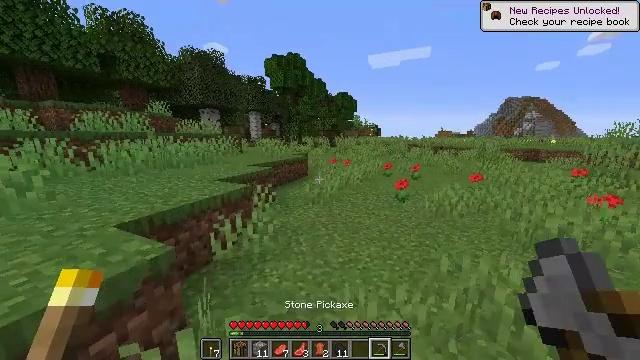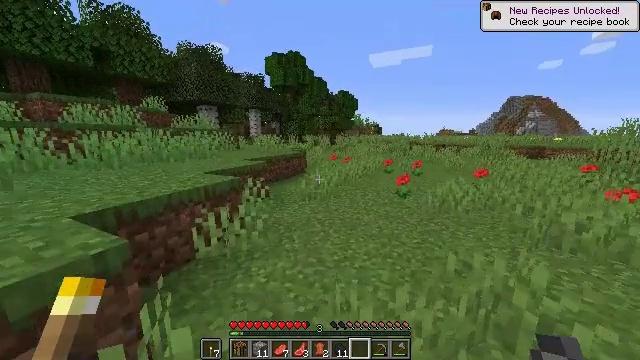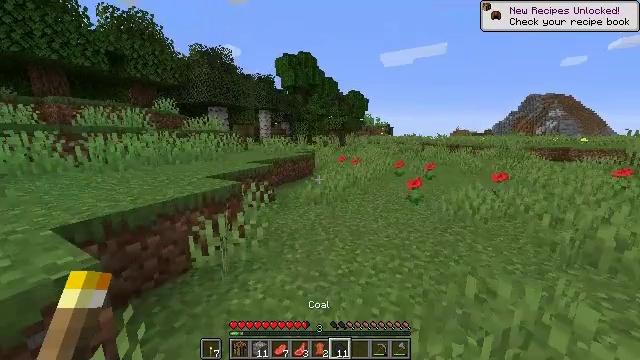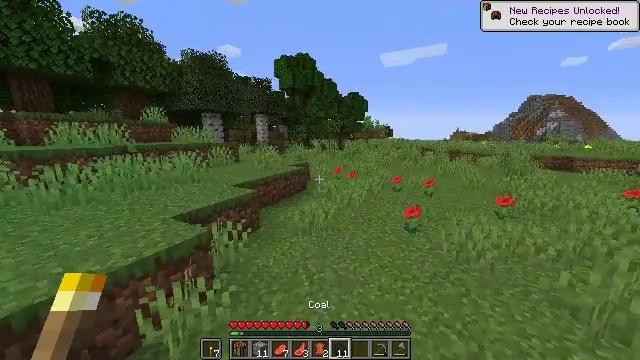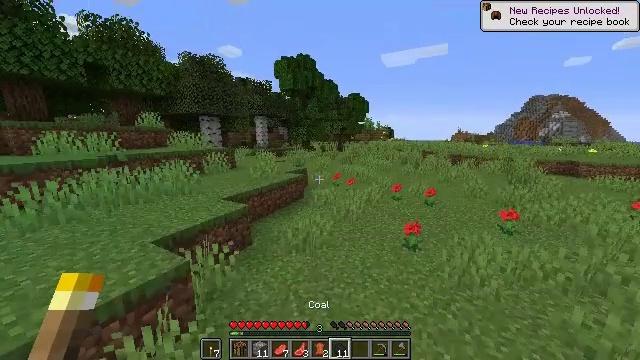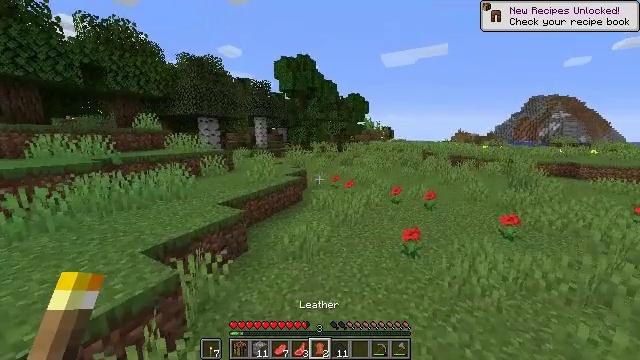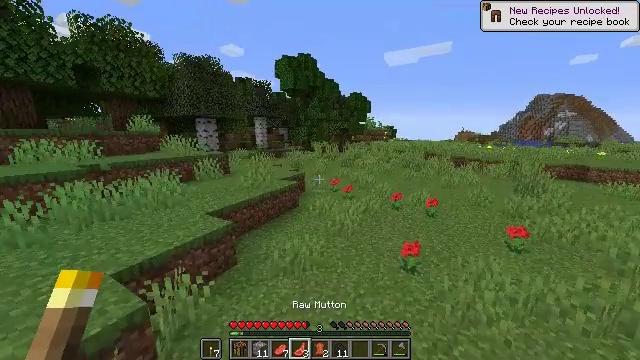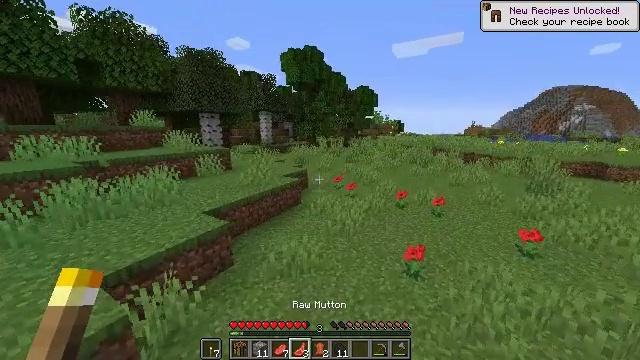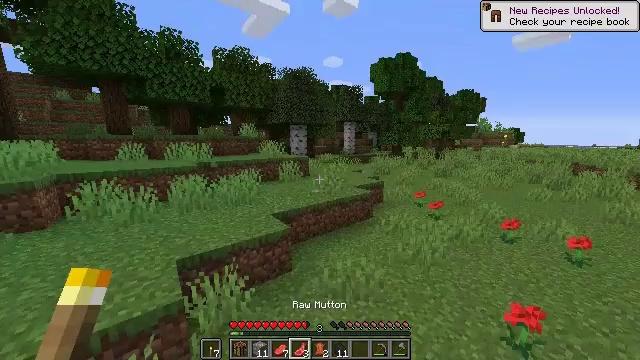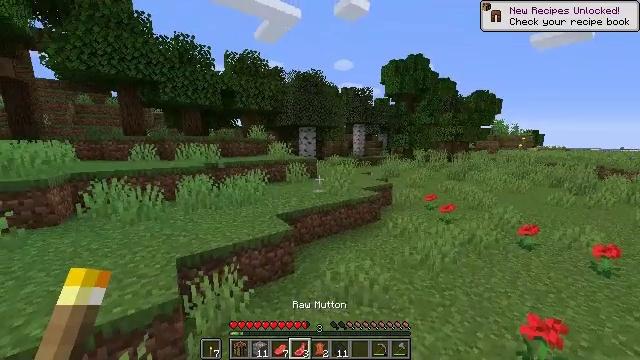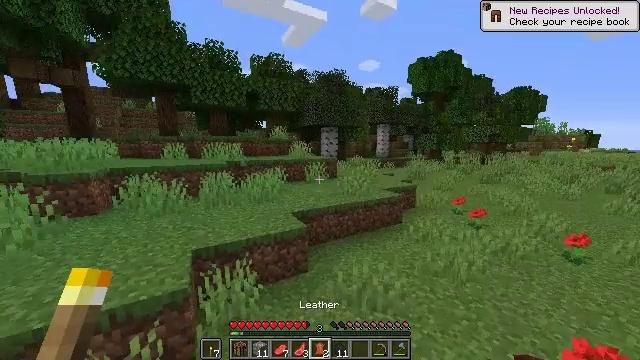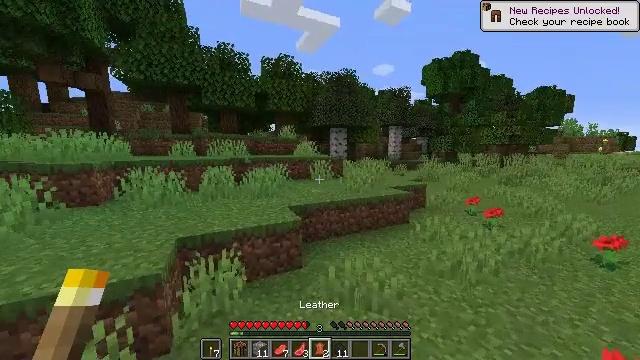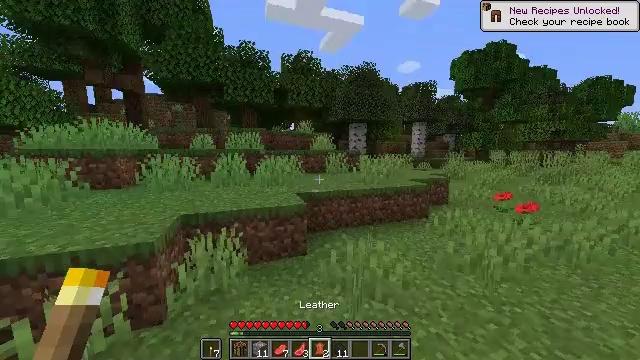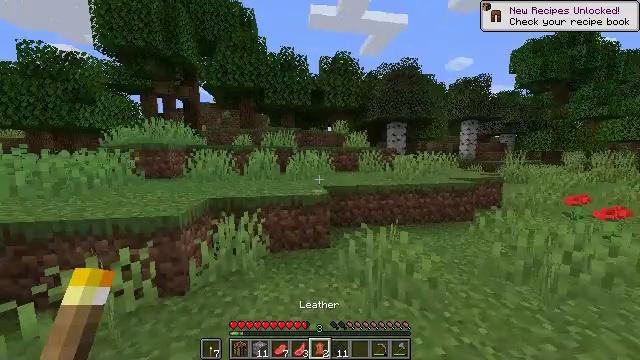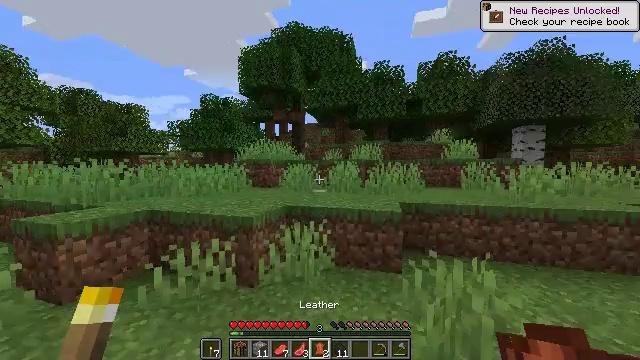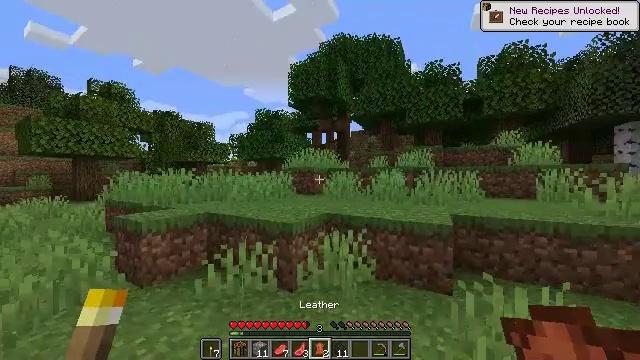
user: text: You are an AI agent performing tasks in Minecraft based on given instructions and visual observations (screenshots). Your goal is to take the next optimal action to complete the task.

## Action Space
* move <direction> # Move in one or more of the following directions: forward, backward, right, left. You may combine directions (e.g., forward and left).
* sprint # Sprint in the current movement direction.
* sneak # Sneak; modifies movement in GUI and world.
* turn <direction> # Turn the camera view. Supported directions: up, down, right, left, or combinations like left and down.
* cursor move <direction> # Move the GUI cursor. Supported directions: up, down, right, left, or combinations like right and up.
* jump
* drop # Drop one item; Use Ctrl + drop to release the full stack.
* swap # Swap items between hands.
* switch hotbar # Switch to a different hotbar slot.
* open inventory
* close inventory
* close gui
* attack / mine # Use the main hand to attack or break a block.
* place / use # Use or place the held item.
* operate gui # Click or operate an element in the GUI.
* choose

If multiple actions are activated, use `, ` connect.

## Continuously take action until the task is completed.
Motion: motion action
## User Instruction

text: Drop leather.
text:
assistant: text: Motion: move forward and move right, sprint, jump
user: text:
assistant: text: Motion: move forward and move right, sprint, turn left, jump
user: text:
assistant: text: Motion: move forward and move right, sprint, jump
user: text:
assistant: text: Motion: move forward and move right, sprint
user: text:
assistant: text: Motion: move forward and move right, sprint
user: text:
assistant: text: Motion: move forward and move right, sprint
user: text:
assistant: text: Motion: move forward and move right, sprint, turn left and down
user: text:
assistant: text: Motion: move forward and move right, sprint, turn left and up
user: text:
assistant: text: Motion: move forward and move right, turn left
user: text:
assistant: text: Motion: move forward and move right, turn left
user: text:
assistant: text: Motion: move forward and move right, turn left and up
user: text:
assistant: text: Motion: move forward and move right, turn left
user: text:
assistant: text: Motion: move forward and move right, turn left and up
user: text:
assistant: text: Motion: move forward and move right, turn left and up
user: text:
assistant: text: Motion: move right, turn left and up
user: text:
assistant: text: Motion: move right, drop
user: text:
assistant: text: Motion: move right, drop
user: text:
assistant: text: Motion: move right
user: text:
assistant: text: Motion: move right, drop
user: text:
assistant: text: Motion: move right, drop
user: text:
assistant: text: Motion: move right, drop
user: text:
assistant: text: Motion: move right
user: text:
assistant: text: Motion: move right
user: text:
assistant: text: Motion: no_op